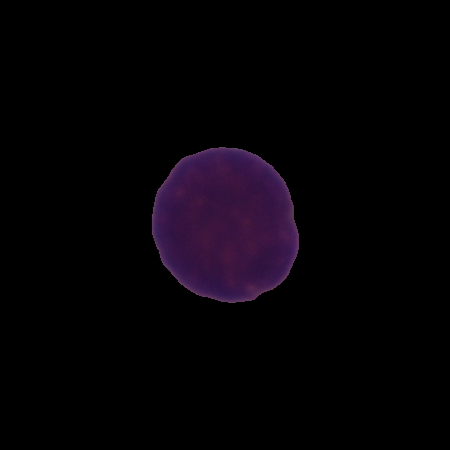
Label: healthy